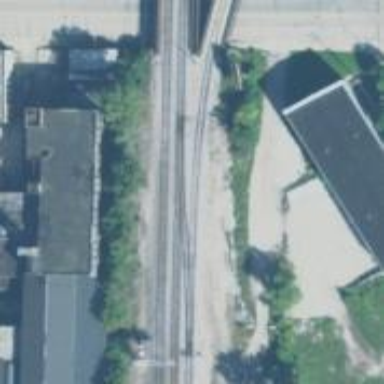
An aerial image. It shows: Railway spur service.